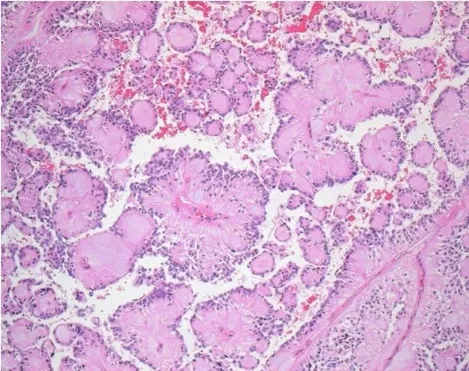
Photomicrograph demonstrates a columnar cells surrounding vascular cores. (H & E, x 200).
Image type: pathology (h&e)